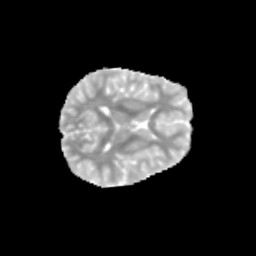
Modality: MD
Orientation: axial
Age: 12
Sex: female
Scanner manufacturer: siemens
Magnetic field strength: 3 T
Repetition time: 3.8 s
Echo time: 0.07 s